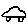
Label: car